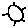
Label: sun